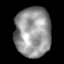
Tissue: lung
Cell type: Epithelial cells
Senescence score: 0.2418
Nuclear area (px): 1764
Mean DAPI intensity: 148.587